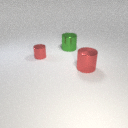
small red metal cylinder to the left of large red metal cylinder